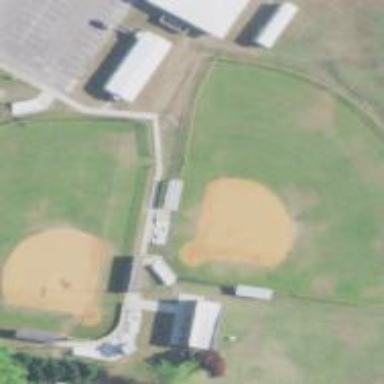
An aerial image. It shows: Baseball pitch for leisure land activities.